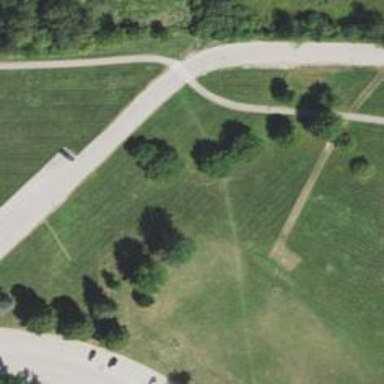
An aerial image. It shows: Disc golf basket.